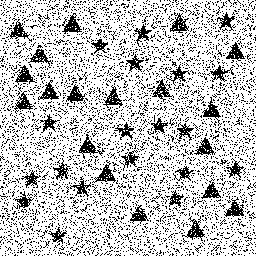
Squares: 0
Triangles: 19
Stars: 19
Total shapes: 38